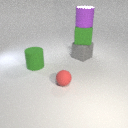
large green rubber cube above large gray rubber cube